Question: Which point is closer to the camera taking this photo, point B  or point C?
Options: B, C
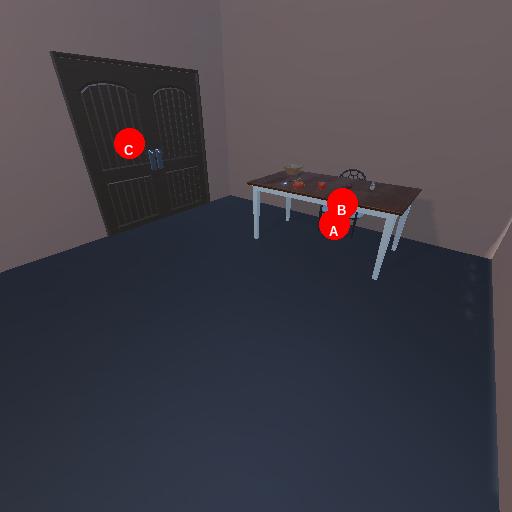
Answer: B